Question: One of my standard behaviors for pagination within my CMSs is to show an alphabetic quickbar when sorting by an alpha column. For example, if the results are being sorted by Last Name, under the pagination I output a series of links, A to Z, to take you directly to the page for a particular first character.
Example:
Currently I'm doing this by getting all the results for that column, sorted alphabetically, and then looping through them all in PHP and recording what page the record appears on. This works fine when you're only dealing with a few hundred results, but I'm now working on a project that could potentially have several hundred thousand rows and it simply isn't a viable option.
Is there a more efficient method to produce this kind of index? Note that it also needs to handle more than just A-Z, since rows may begin with numbers or punctuation.
:
I'm not looking for a simple list of all the first characters, that's easy. I need to calculate what page of the total results the field starting with that character would be on. So say we're looking for someone named Walter, and I have 1000 rows, I need to know where in that 1-1000 range the W's start at.
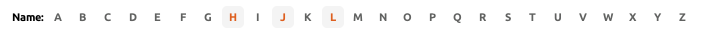
Answer: I presume it's a varchar field, so have you considered the following:
'''
SELECT DISTINCT SUBSTRING(lastname FROM 1 FOR 1) FROM mytable;
'''
This will get you a distinct list of the first letters of the last name.
You can also use UPPER() to ensure you just get upper case characters. LEFT() will also achieve something similar, so you should experiment to see which performs quickest on your dataset.
Edit: If you also want counts:
'''
SELECT DISTINCT SUBSTRING(lastname FROM 1 FOR 1) AS firstletter, COUNT(*) AS counter FROM mytable GROUP BY firstletter;
'''
No need to do a second query for each letter.